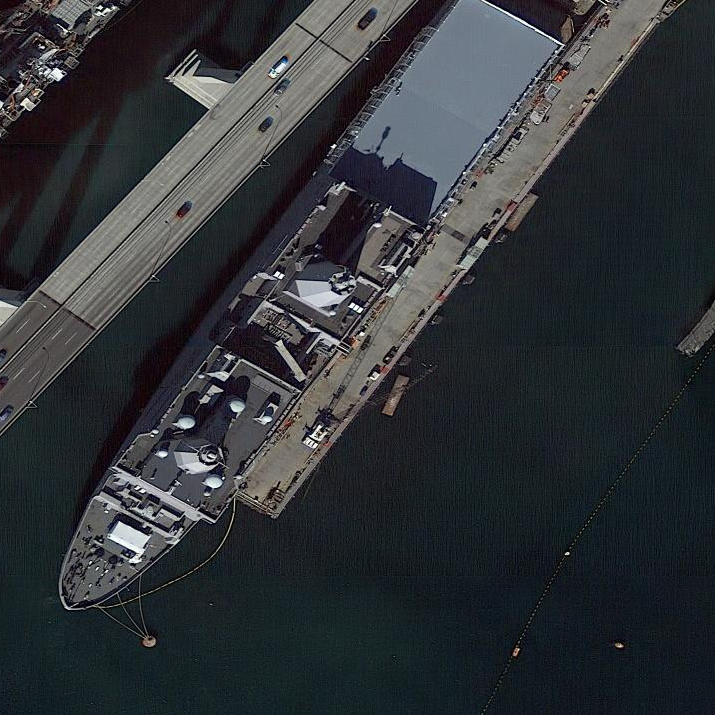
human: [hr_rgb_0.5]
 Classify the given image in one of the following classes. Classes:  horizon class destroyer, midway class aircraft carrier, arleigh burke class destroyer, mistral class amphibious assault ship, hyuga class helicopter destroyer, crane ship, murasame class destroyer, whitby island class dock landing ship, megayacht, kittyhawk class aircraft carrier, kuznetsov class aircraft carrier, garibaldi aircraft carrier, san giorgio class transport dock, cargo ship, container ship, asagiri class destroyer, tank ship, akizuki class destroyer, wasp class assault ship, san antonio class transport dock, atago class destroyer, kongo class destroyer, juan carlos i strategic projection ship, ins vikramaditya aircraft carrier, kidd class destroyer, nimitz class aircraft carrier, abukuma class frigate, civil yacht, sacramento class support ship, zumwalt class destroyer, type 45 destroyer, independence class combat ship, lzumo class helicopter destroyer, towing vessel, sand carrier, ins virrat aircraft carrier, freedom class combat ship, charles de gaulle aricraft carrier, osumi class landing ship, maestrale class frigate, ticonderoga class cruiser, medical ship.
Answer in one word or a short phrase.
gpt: San Antonio class transport dock